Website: macys
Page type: billing-address
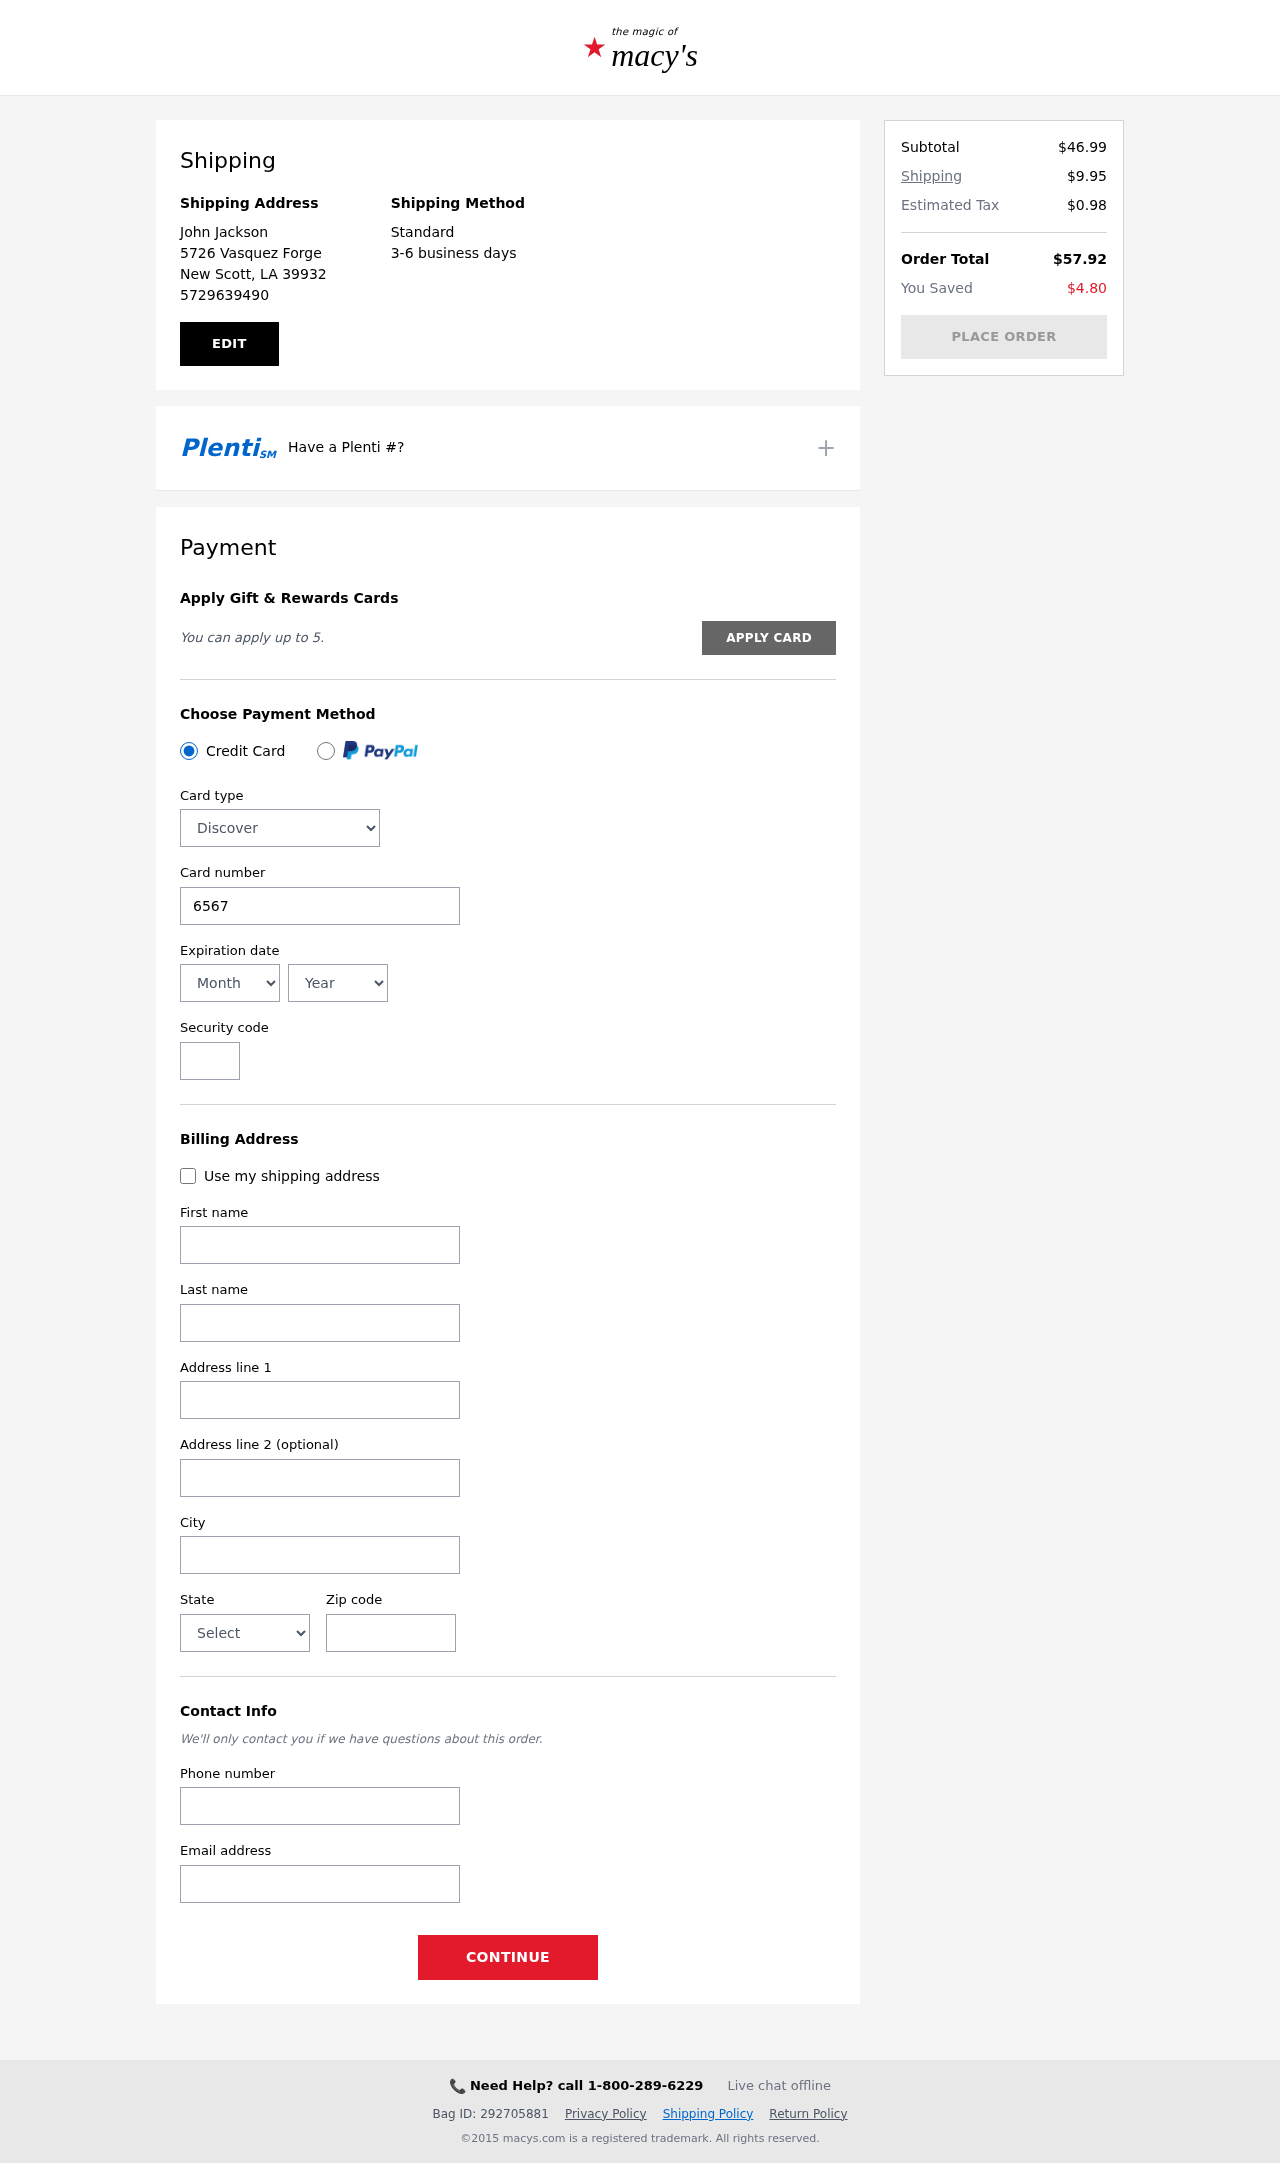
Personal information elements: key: PII_CARD_CVV
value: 353
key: PII_CARD_EXPIRY_MONTH
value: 01
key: PII_CARD_EXPIRY_YEAR
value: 26
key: PII_CARD_NUMBER
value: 6567 1356 3113 2558
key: PII_CARD_TYPE
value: Discover
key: PII_CITY
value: New Scott
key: PII_CITY_STATE_ZIP
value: New Scott, LA 39932
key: PII_EMAIL
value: johnjackson@hotmail.com
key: PII_FIRSTNAME
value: John
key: PII_FULLNAME
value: John Jackson
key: PII_LASTNAME
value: Jackson
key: PII_PHONE
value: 5729639490
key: PII_POSTCODE
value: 39932
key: PII_STATE
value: Louisiana
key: PII_STREET
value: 5726 Vasquez Forge
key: PII_STREET2
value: Suite 651
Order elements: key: ORDER_SUBTOTAL
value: $46.99
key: ORDER_SHIPPING_COST
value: $9.95
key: ORDER_TAX
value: $0.98
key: ORDER_TOTAL
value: $57.92
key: ORDER_SAVINGS
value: $4.80